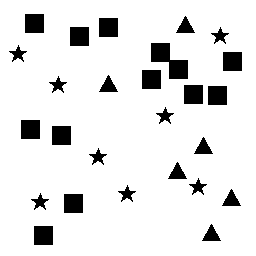
Squares: 13
Triangles: 6
Stars: 8
Total shapes: 27